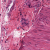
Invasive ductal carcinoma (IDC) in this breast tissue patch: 0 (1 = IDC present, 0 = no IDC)